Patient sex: M
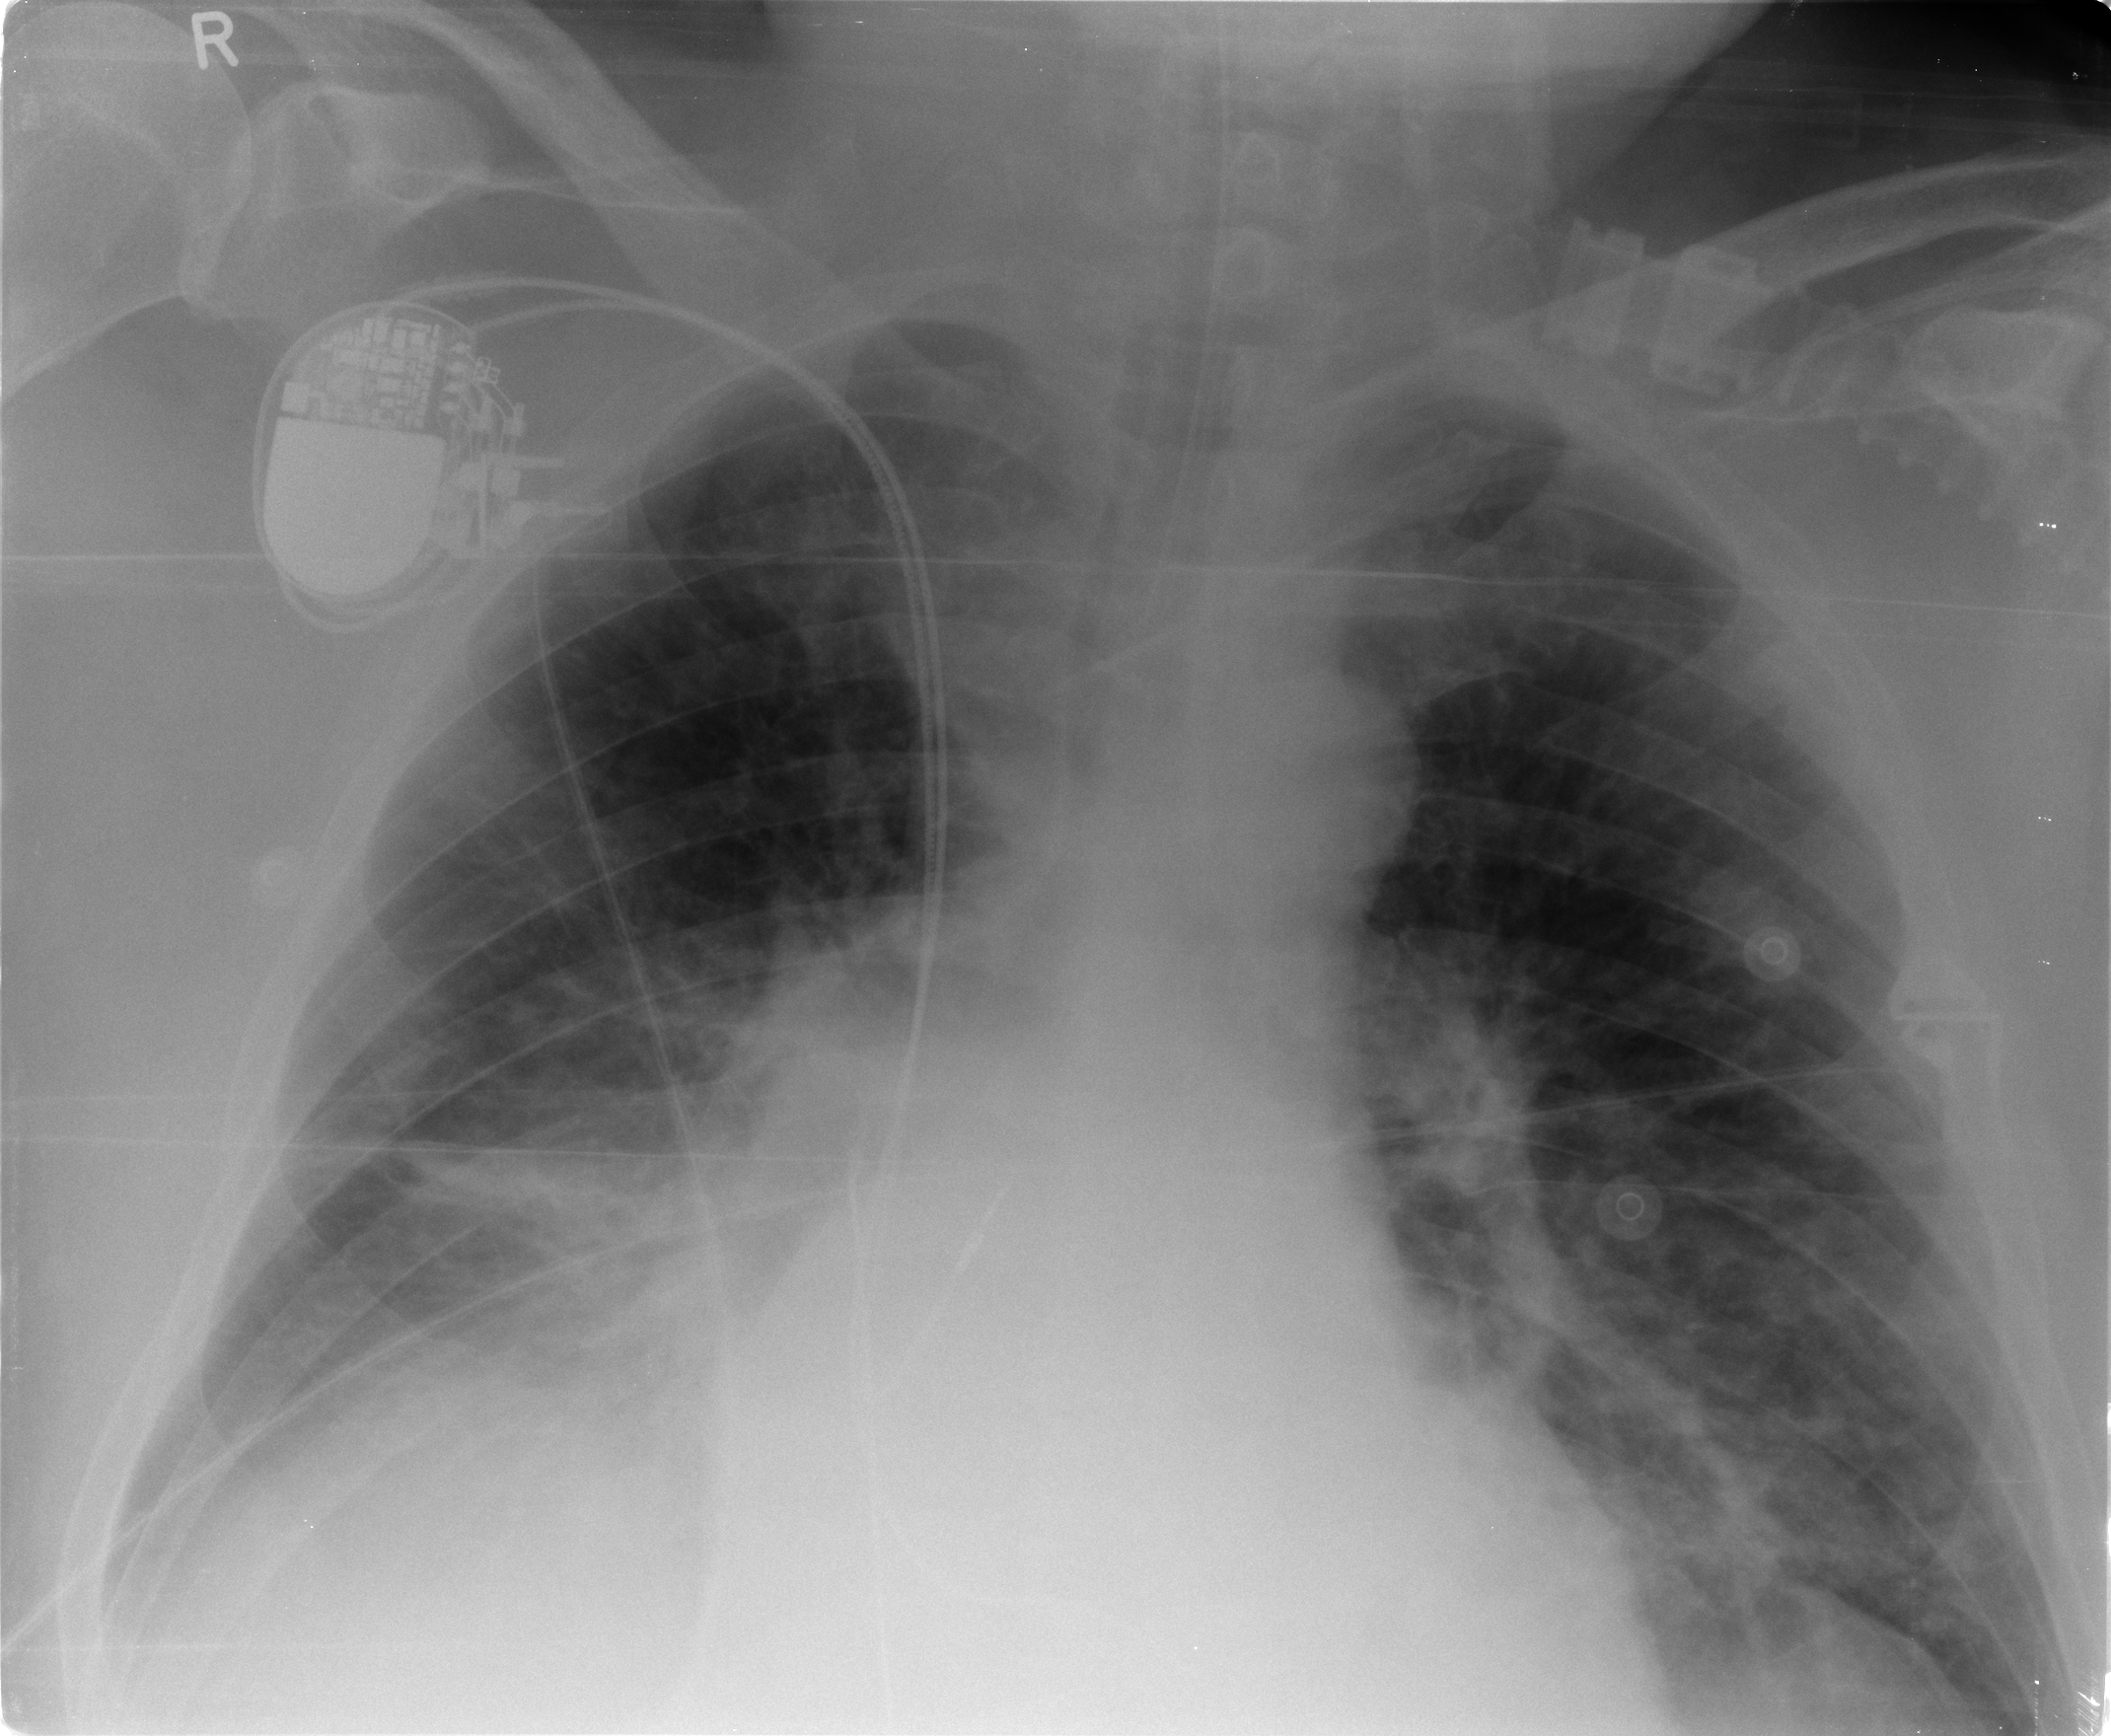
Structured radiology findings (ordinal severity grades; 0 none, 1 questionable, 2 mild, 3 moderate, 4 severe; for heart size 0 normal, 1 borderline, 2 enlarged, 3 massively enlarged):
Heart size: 2
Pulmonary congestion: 2
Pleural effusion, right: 2
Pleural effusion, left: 2
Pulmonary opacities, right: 2
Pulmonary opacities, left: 2
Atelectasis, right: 2
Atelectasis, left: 2